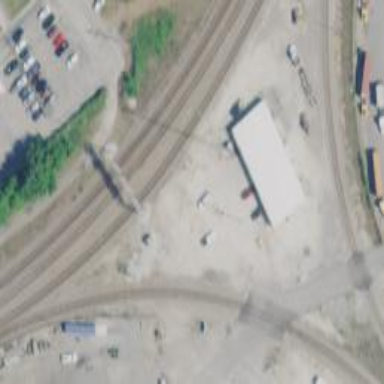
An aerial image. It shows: Railway signal.